Interaction volume radius: 5 \u00c5
Interaction volume height: 40 \u00c5
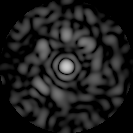
Disorder parameter: 0.7187